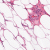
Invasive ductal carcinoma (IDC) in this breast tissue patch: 0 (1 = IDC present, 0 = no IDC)